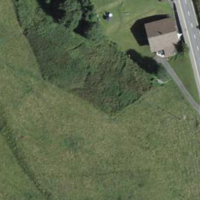
EUNIS habitat code: 23
Species observed at this site:
Filipendula ulmaria